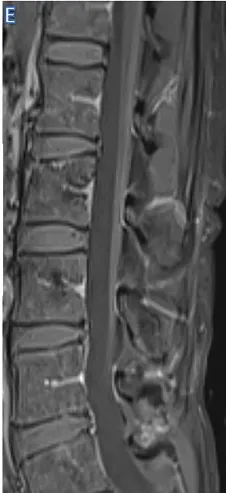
R imaging of case 1 (male, 56 yrs). On T1w, a diffuse contrast enhancement of the gray matter can be seen.
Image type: radiology (mri)